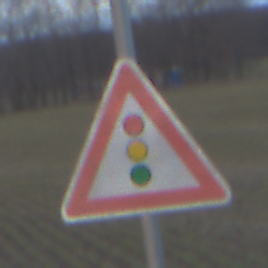
Verkehrszeichen: Lichtzeichenanlage
Umgebung: Outdoor, Nature
Tageszeit: SunriseSunset
Wetter: PartlyCloudy
Licht: Natural
Jahreszeit: NotSpecified
Kontrast: LowContrast